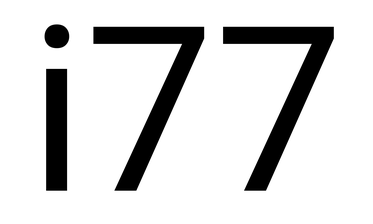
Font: Roboto_Regular